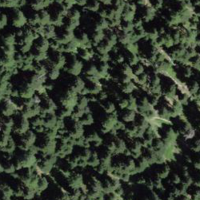
EUNIS habitat code: 43
Species observed at this site:
Moneses uniflora